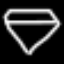
Label: diamond